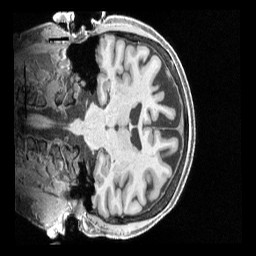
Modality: T1w
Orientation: coronal
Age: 67
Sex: female
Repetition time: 2.4 s
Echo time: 0.00222 s